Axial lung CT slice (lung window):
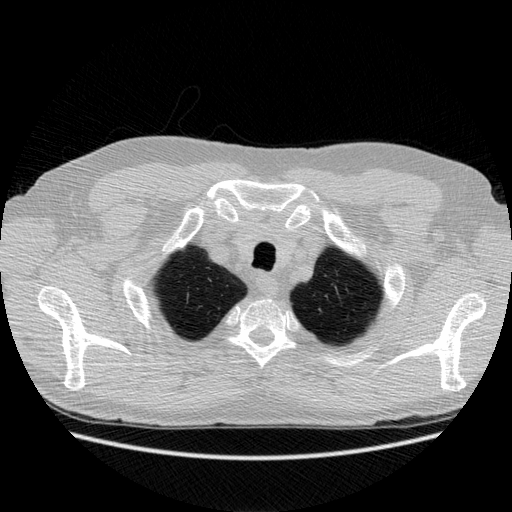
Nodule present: no